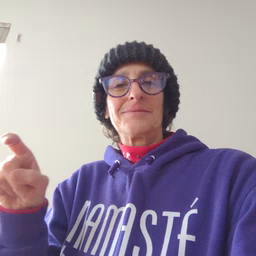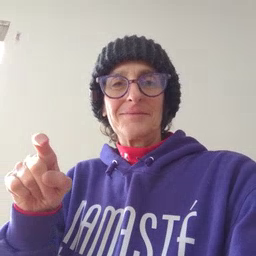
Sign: stuck